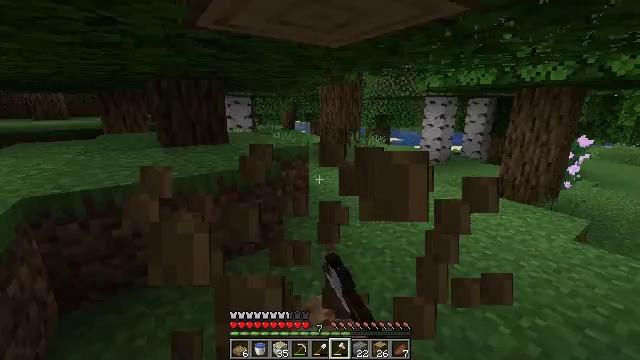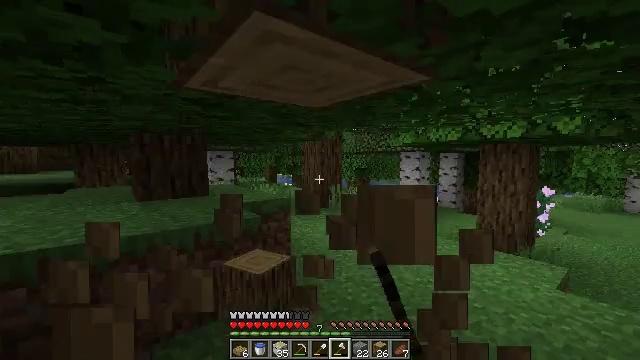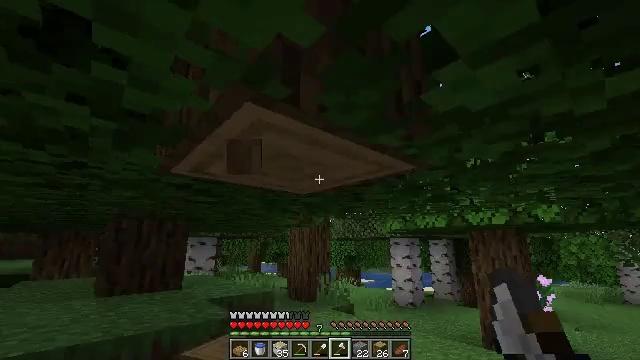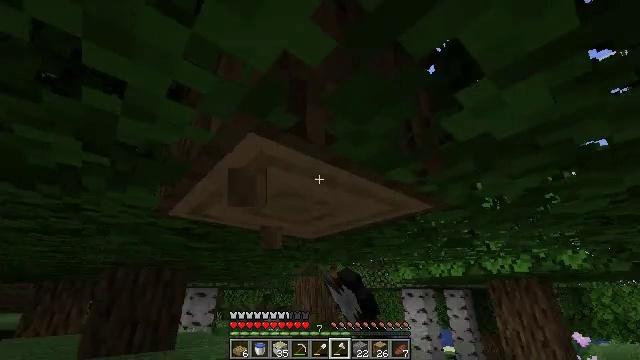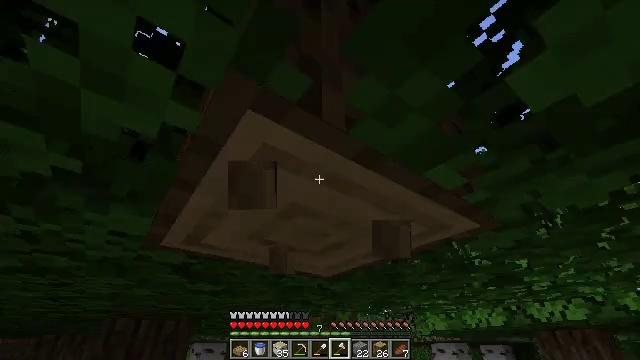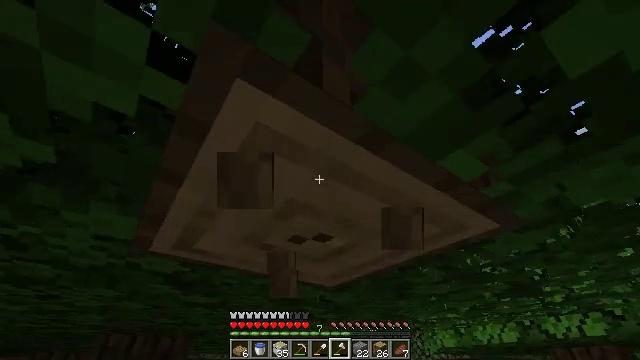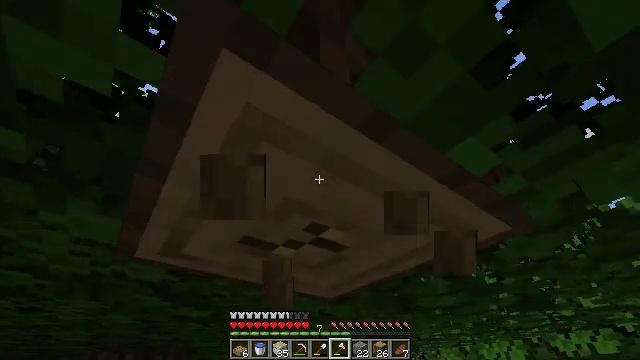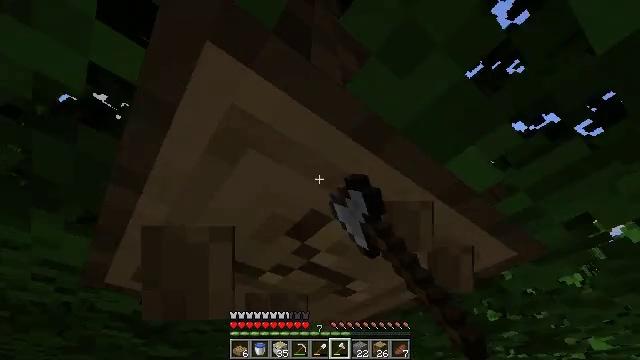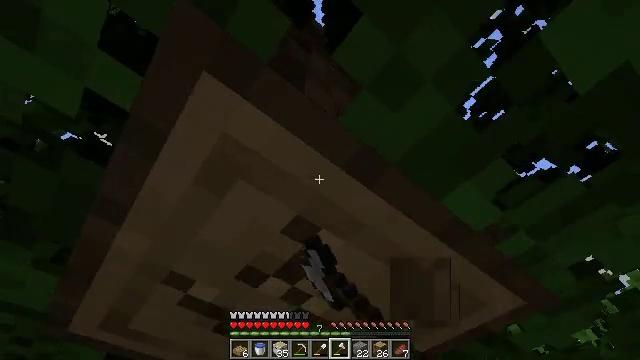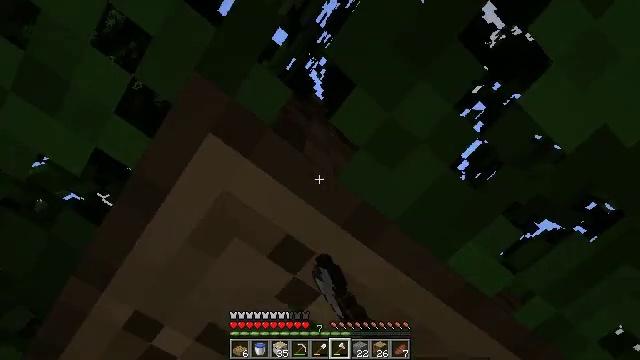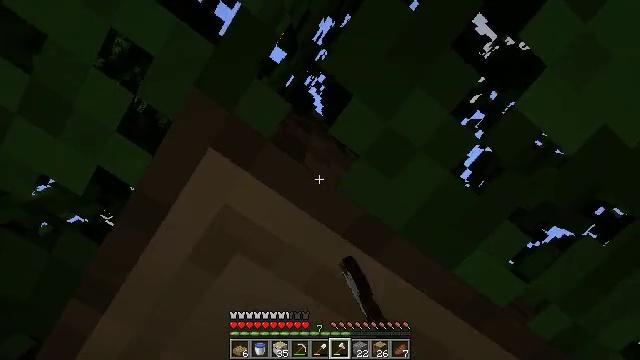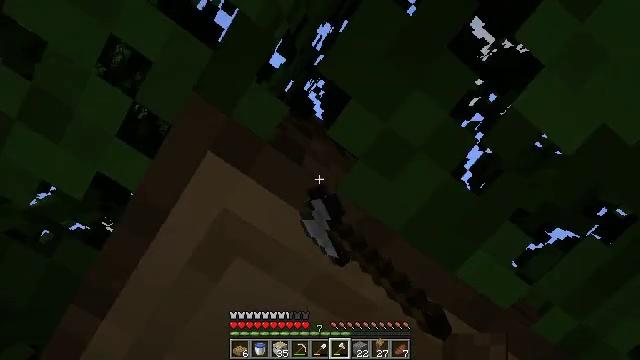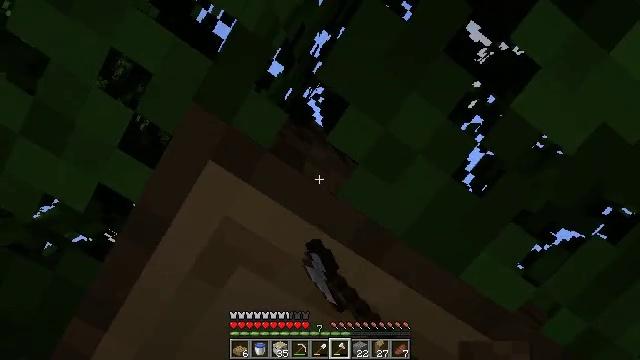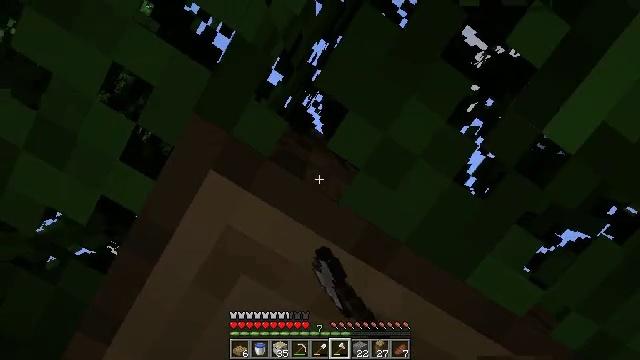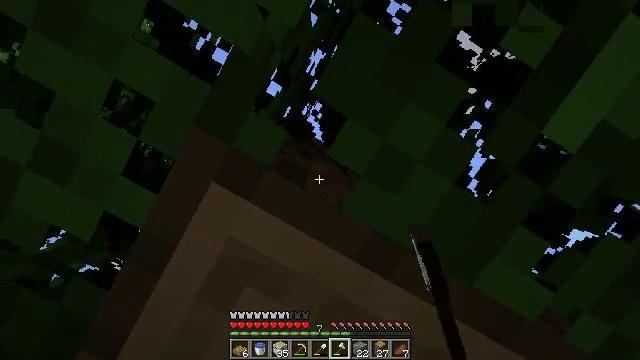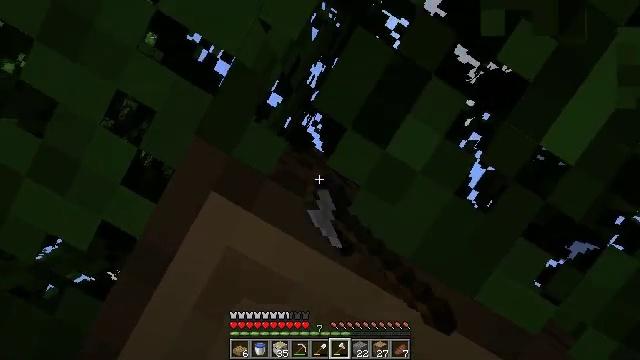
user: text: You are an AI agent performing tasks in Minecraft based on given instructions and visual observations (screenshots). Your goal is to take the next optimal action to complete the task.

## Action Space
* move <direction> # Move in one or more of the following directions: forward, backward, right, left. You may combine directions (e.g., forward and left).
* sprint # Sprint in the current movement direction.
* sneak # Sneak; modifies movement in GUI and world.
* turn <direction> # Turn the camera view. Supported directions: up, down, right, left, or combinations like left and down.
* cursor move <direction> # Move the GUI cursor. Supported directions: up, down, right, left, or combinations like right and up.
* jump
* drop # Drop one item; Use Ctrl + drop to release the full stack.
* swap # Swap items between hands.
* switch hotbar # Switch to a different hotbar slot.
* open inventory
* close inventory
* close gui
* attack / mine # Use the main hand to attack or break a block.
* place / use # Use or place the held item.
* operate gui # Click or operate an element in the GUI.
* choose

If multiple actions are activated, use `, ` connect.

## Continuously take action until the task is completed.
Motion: motion action
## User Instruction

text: Trim the tree by mining oak leaves.
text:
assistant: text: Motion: turn right and up, attack / mine
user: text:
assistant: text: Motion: move forward, turn right and up, attack / mine
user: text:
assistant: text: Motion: move forward, turn left and up, attack / mine
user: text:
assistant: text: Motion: move forward, turn left and up, attack / mine
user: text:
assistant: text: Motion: turn up, attack / mine
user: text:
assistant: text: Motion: turn up, attack / mine
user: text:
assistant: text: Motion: turn right and up, attack / mine
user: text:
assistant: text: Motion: turn right and up, attack / mine
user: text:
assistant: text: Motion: turn up, attack / mine
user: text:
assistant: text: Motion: turn left and up, attack / mine
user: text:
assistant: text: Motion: turn up, attack / mine
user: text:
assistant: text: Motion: turn left and up, attack / mine
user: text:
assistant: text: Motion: turn left and up, attack / mine
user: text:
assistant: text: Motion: turn left and up, attack / mine
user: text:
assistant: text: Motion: turn up, attack / mine
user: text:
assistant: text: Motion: turn right and up, attack / mine
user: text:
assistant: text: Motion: turn up, attack / mine
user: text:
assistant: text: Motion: attack / mine
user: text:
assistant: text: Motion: turn left and down, attack / mine
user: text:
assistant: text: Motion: turn left and down, attack / mine
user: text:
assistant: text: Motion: attack / mine